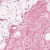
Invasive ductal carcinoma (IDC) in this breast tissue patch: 0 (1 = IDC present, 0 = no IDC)